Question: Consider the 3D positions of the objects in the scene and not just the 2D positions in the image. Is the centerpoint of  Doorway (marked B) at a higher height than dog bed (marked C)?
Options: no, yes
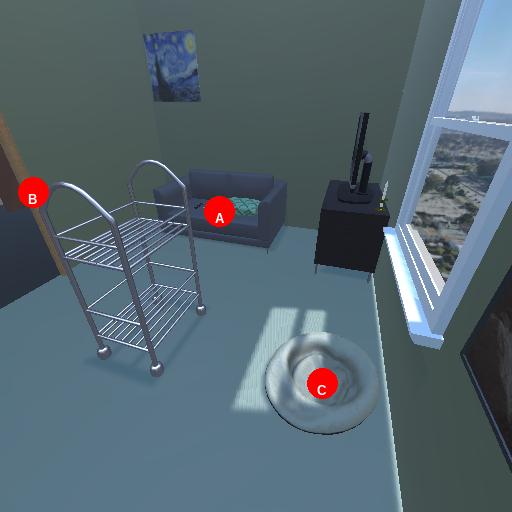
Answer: no